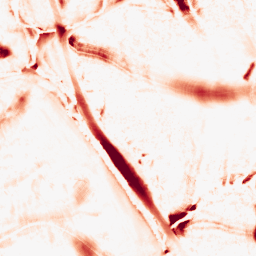
Category: morphological
Decomposition family: morphological
Decomposition parameters: operation: opening
size: 20
Upsampling method: bilinear
Upsampling parameters: scale: 2
Upsampling scale: 2